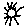
Label: sun